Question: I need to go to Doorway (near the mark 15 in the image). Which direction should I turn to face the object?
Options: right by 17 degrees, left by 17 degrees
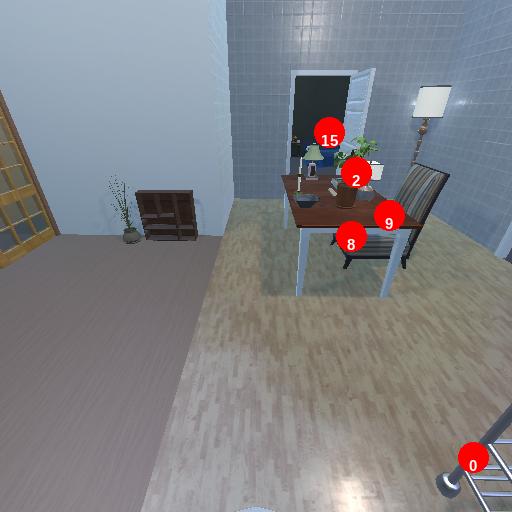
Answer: right by 17 degrees